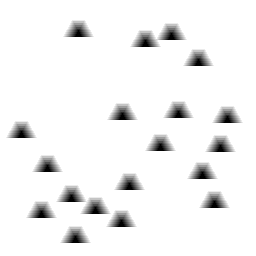
Squares: 0
Triangles: 19
Stars: 0
Total shapes: 19